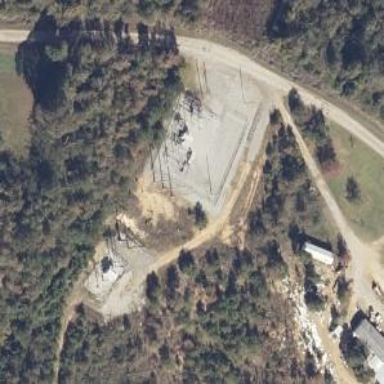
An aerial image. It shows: Distribution power substation secured by fence.